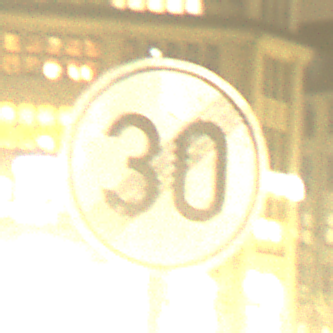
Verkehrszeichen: EndeGeschwindigkeit30
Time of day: Night
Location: Outdoor (Urban)
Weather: Overcast
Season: NotSpecified
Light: Artificial